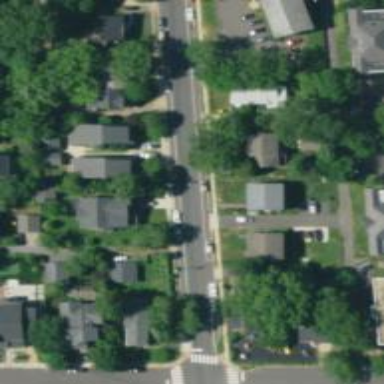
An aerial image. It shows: Alleyway designated as service road.